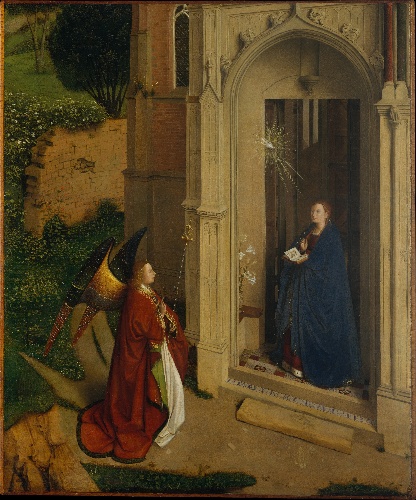
Title: The Annunciation
Artist: Petrus Christus
Artist bio: Netherlandish, Baarle-Hertog (Baerle-Duc), active by 1444–died 1475/76 Bruges
Date: ca. 1450
Object type: Painting
Classification: Paintings
Medium: Oil on wood
Dimensions: Overall 31 x 25 7/8 in. (78.7 x 65.7 cm); painted surface 30 1/2 x 25 1/4 in. (77.5 x 64.1 cm)
Department: European Paintings
Credit line: The Friedsam Collection, Bequest of Michael Friedsam, 1931
Accession year: 1932
Repository: Metropolitan Museum of Art, New York, NY
Tags: Annunciation|Doves|Lilies|Virgin Mary|Archangel Gabriel